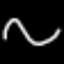
Label: squiggle